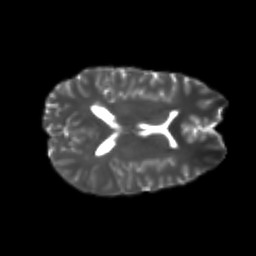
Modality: T2w
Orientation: axial
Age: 23
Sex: female
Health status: healthy
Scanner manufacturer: philips
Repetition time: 7.385 s
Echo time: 0.08599 s